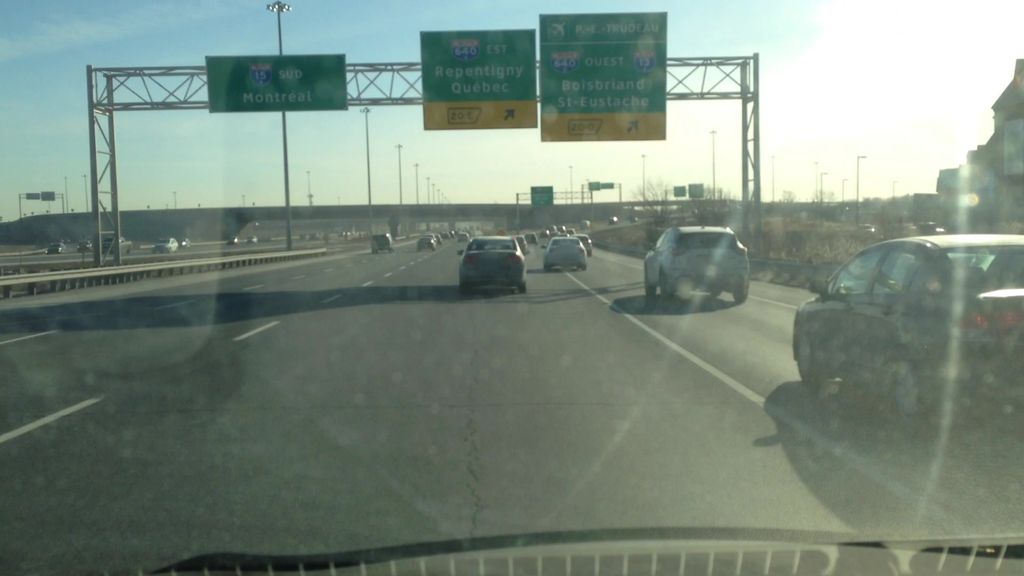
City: montreal